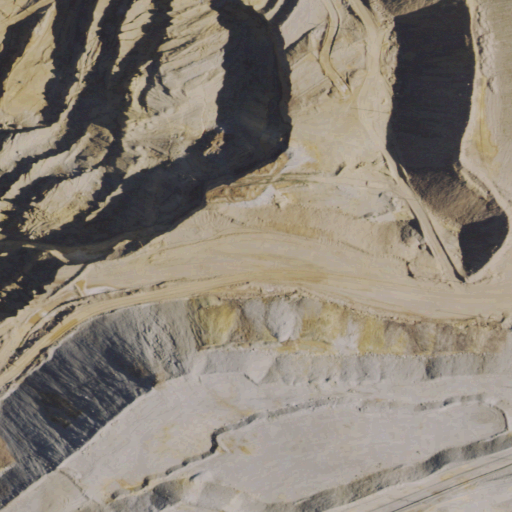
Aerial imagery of ridge(s) in Nevada named Jupiter Ridge containing barren land and shrub